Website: lowes
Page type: cart
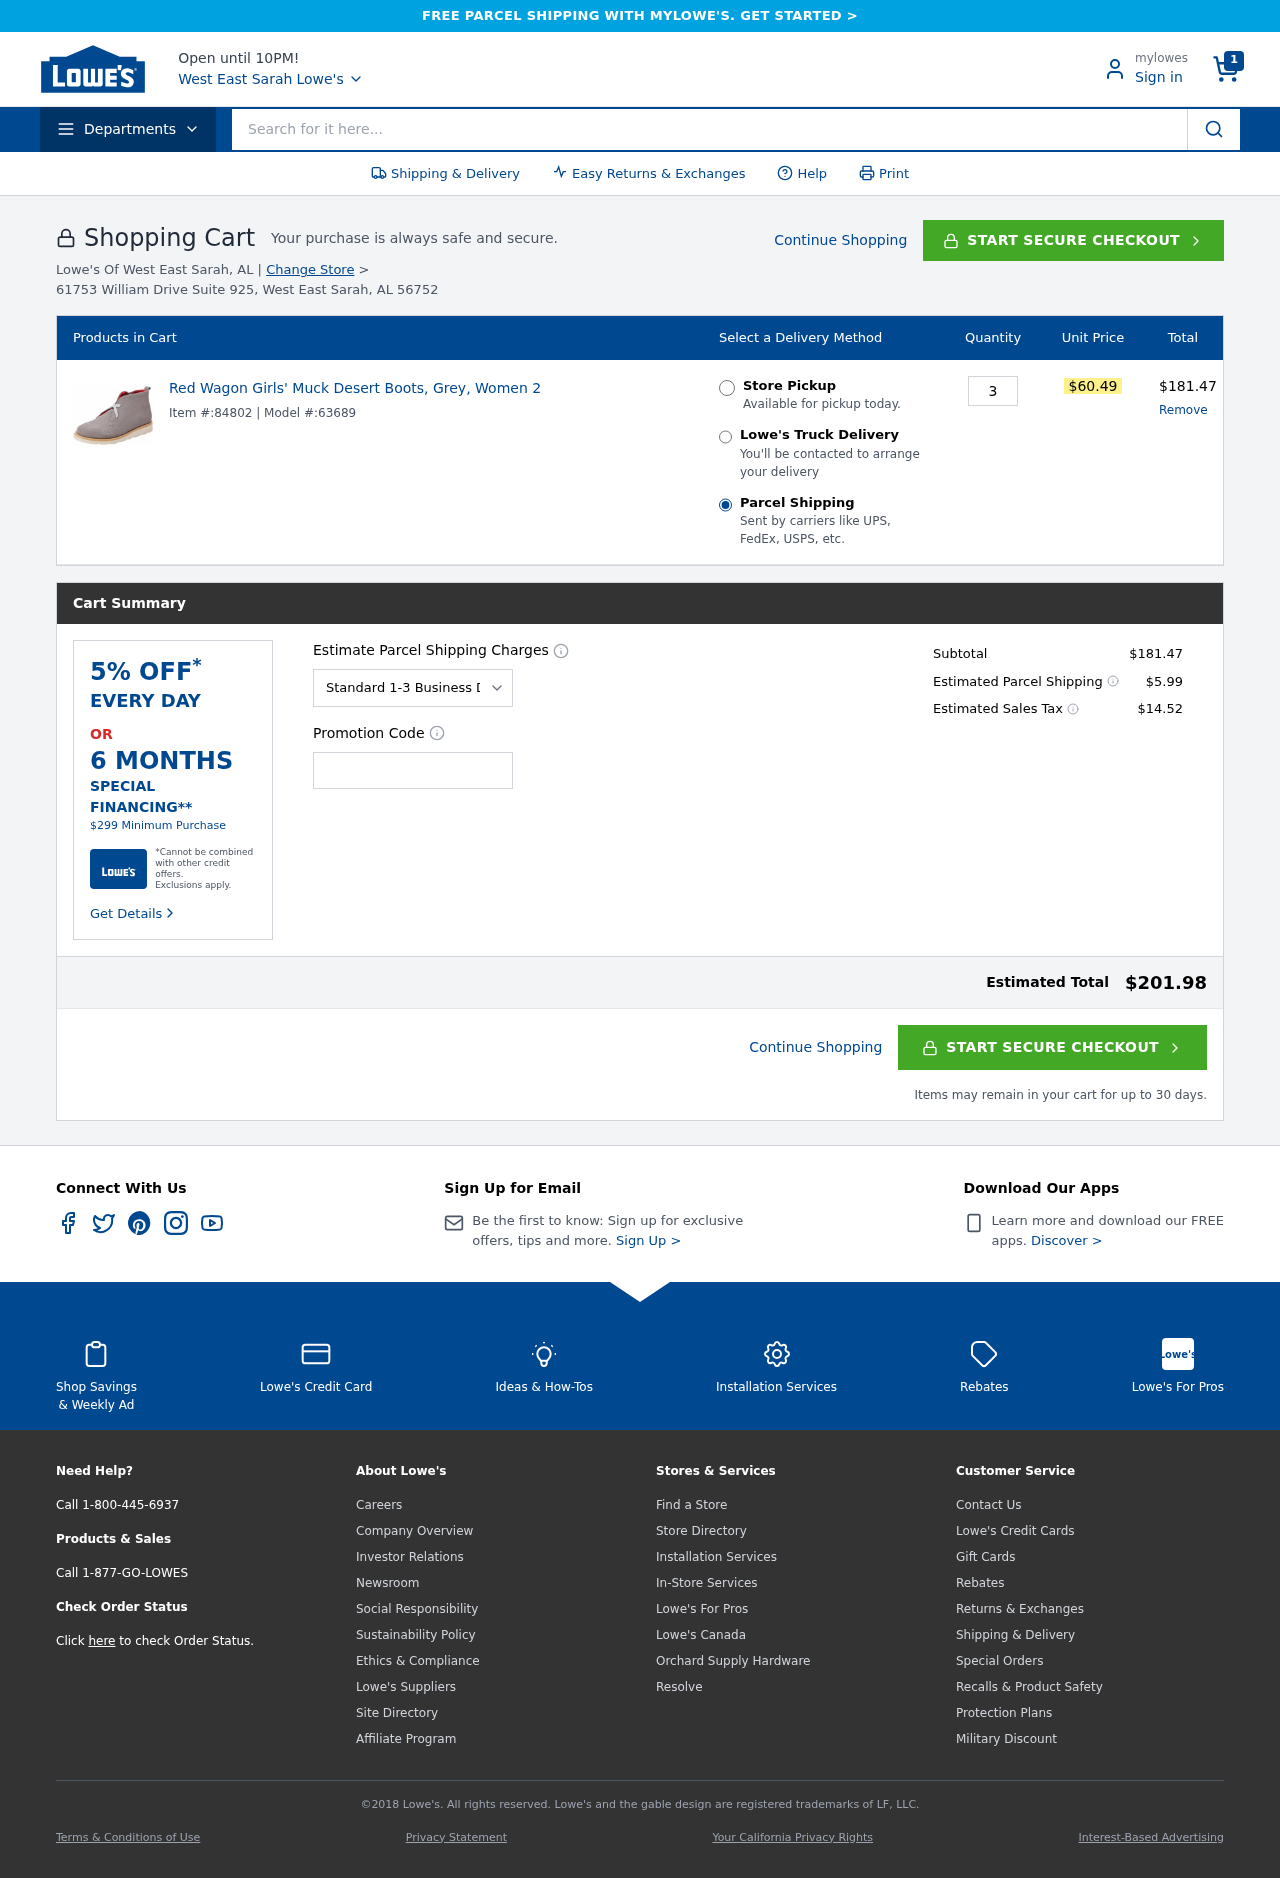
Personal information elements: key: PII_CITY
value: East Sarah
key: PII_CITY
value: West East Sarah
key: PII_POSTCODE
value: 56752
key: PII_PROMO_CODE
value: SPRING32
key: PII_STREET
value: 61753 William Drive Suite 925
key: PII_STATE_ABBR
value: AL
Product elements: key: PRODUCT1_NAME
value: Red Wagon Girls' Muck Desert Boots, Grey, Women 2
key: PRODUCT1_PRICE
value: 60.49
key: PRODUCT1_QUANTITY
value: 3
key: PRODUCT1_MODEL
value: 63689
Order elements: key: ORDER_NUM_ITEMS
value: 1
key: ORDER_ITEM_ID
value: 84802
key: ORDER_LINE_TOTAL
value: $181.47
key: ORDER_SUBTOTAL
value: $181.47
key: ORDER_SHIPPING_COST
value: $5.99
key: ORDER_TAX
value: $14.52
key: ORDER_TOTAL
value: $201.98
Search elements: key: HEADER_SEARCH
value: Search for it here...